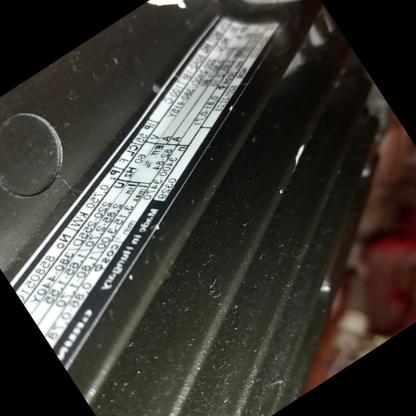
Klasa: tabliczka-znamionowa